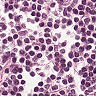
Metastatic tissue present: no